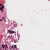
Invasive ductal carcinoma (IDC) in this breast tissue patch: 0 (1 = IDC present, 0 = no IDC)